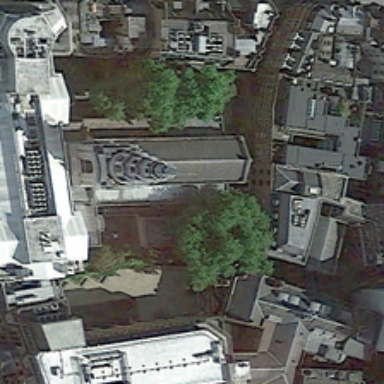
Several green trees are in a church .